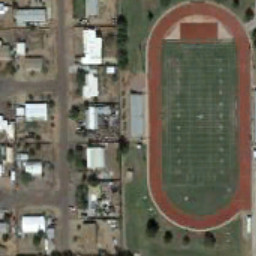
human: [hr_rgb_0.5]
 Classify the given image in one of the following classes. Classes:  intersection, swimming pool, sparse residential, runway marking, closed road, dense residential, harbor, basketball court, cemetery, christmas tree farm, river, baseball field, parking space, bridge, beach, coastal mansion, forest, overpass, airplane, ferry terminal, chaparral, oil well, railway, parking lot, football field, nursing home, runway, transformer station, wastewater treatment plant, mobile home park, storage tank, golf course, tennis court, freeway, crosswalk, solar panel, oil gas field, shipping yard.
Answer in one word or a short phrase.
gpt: football field